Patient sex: F
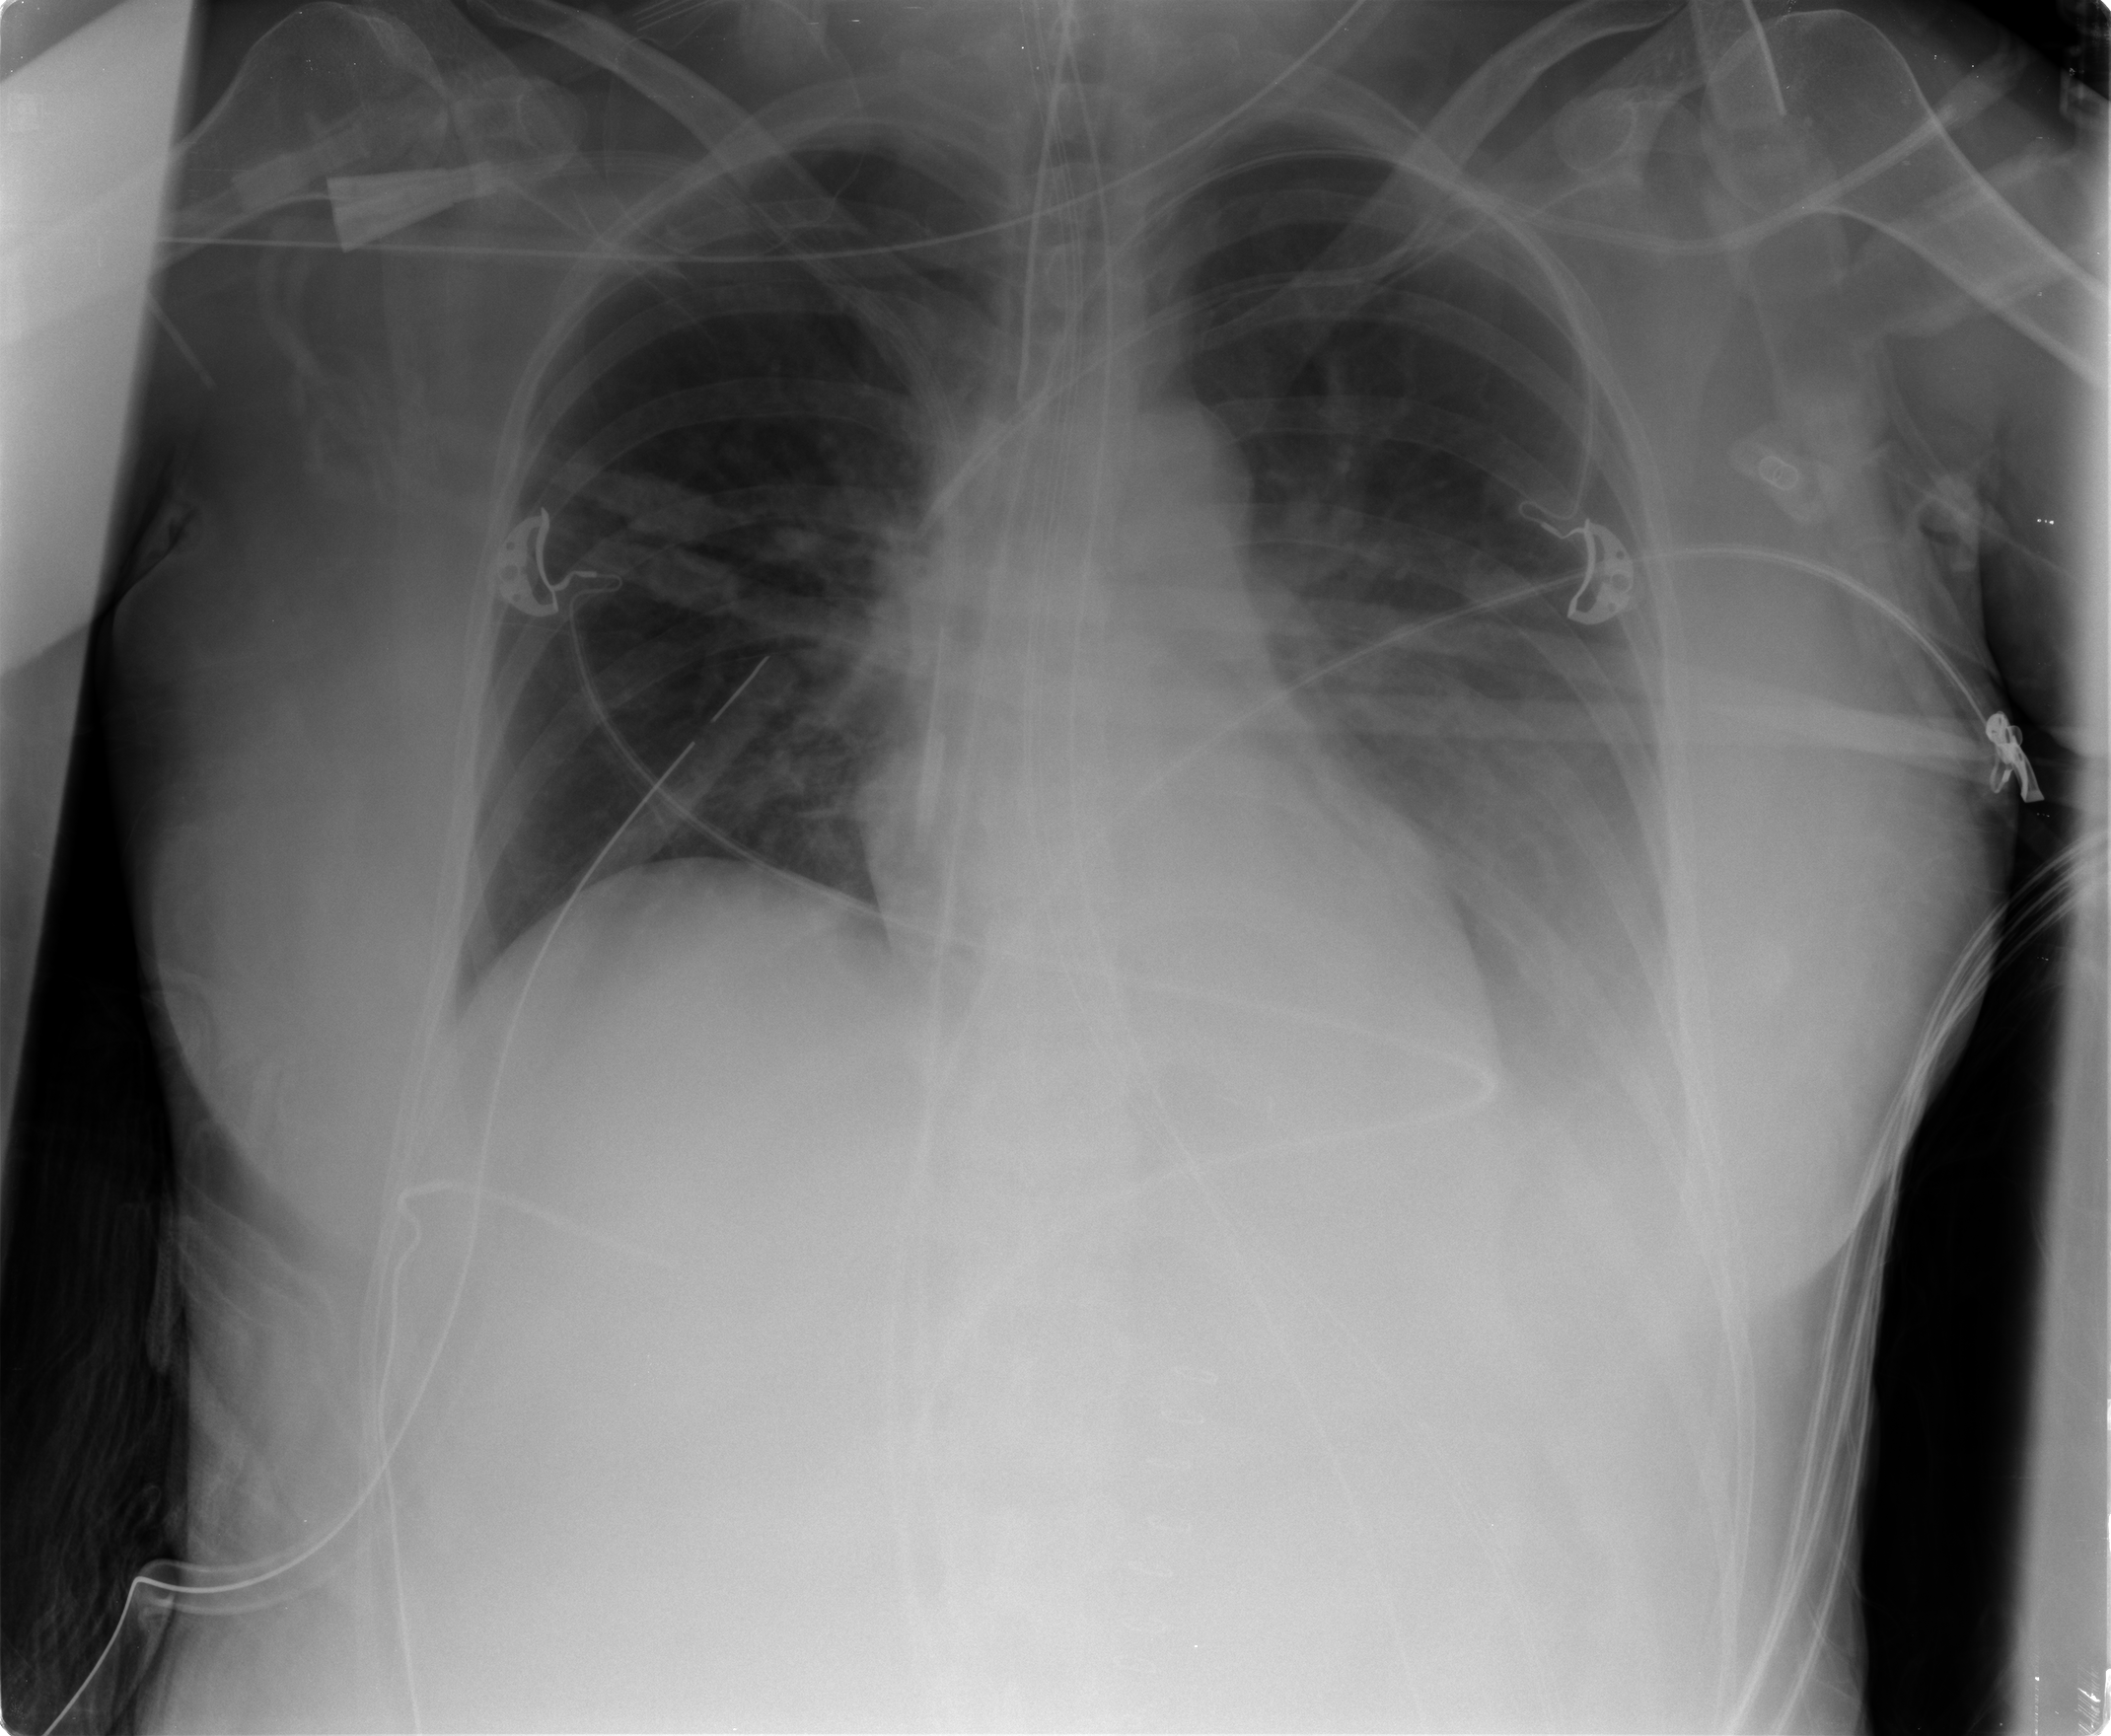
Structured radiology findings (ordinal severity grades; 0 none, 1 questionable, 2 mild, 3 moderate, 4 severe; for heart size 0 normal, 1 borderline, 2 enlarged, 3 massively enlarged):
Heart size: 0
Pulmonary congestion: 2
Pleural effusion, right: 0
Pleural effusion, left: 2
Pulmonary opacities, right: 0
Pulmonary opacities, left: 0
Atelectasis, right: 2
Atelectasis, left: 2